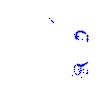
Particle: proton